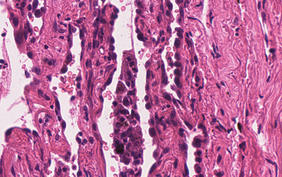
Tumor epithelial tissue: yes
Tumor-associated stroma tissue: yes
Normal tissue: no